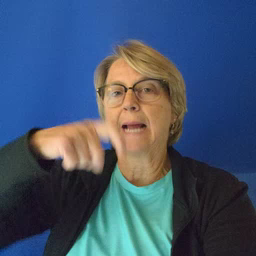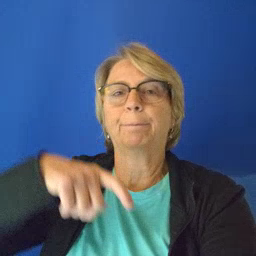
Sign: time